Question: I am using following code to show Custom UITableViewCell. However the problem is it is showing only 'backImage' and not displaying any sort of other lables or images.
Here is the code and ss.
What is wrong???
'''
- (UITableViewCell *)tableView:(UITableView *)tableView cellForRowAtIndexPath:(NSIndexPath *)indexPath
{
UIImageView *maleIcon;
UIImageView *femaleIcon;
UIImageView *backImage;
UILabel *name;
UILabel *address;
UILabel *maleCount;
UILabel *femaleCount;
UITableViewCell *cell = [tableView dequeueReusableCellWithIdentifier:@"MyIdentifier"];
VenueClass *venue = [self.venueArray objectAtIndex:[indexPath row]];
if (cell == nil)
{
cell = [[UITableViewCell alloc] initWithStyle:UITableViewCellStyleDefault reuseIdentifier:@"MyIdentifier"];
backImage = [[UIImageView alloc] initWithFrame:CGRectMake(0, 0, 320, 100)];
maleIcon = [[UIImageView alloc] initWithFrame:CGRectMake(234,143,25,25)];
femaleIcon = [[UIImageView alloc] initWithFrame:CGRectMake(234,173,25,25)];
maleIcon.image = [UIImage imageNamed:@"rectangle.png"];
femaleIcon.image = [UIImage imageNamed:@"rectangle.png"];
name = [[UILabel alloc] initWithFrame:CGRectMake(10,148,140,22)];
address = [[UILabel alloc] initWithFrame:CGRectMake(10,178,140,22)];
maleCount = [[UILabel alloc] initWithFrame:CGRectMake(266,145,48,22)];
femaleCount = [[UILabel alloc] initWithFrame:CGRectMake(266,175,48,22)];
name.font = [UIFont boldSystemFontOfSize:16];
address.font = [UIFont systemFontOfSize:14];
maleCount.font = [UIFont boldSystemFontOfSize:14];
femaleCount.font = [UIFont boldSystemFontOfSize:14];
name.backgroundColor = [UIColor clearColor];
address.backgroundColor = [UIColor clearColor];
maleCount.backgroundColor = [UIColor clearColor];
femaleCount.backgroundColor = [UIColor clearColor];
name.textColor = [UIColor whiteColor];
address.textColor = [UIColor whiteColor];
maleCount.textColor = [UIColor whiteColor];
femaleCount.textColor = [UIColor whiteColor];
[cell.contentView addSubview:backImage];
[cell.contentView addSubview:name];
[cell.contentView addSubview:address];
[cell.contentView addSubview:maleCount];
[cell.contentView addSubview:femaleCount];
[cell.contentView addSubview:femaleIcon];
[cell.contentView addSubview:maleIcon];
}
CLLocation *location = [[CLLocation alloc] initWithLatitude:[venue.latitude doubleValue] longitude:[venue.longitude doubleValue]];
AppDelegate *appDelegate = (AppDelegate *) [[UIApplication sharedApplication] delegate];
int distance = [location distanceFromLocation:appDelegate.myLocationCtrl.locationManager.location];
distance = distance / 1000;
[femaleCount setText:venue.femaleCount];
[maleCount setText:venue.maleCount];
[name setText:venue.name];
[address setText:[NSString stringWithFormat:@"%@/%d Km", venue.address, distance]];
cell.accessoryType = UITableViewCellAccessoryNone;
cell.backgroundColor = [UIColor clearColor];
NSString *path = [[NSString stringWithFormat:@"%@%@" ,IMAGE_URL, venue.imagePath ] stringByAddingPercentEscapesUsingEncoding:NSUTF8StringEncoding];
[backImage setImageWithURL:[NSURL URLWithString:path] placeholderImage:[UIImage imageNamed:@""]
completed:^(UIImage *image, NSError *error, SDImageCacheType cacheType)
{
}];
return cell;
}
'''

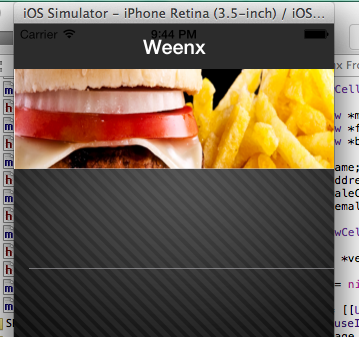
Answer: Yes your back image is way too wide and tall you set it to 320x100 try 60x100
Sorry edit: your other items are off the screen/cell because they are Y coordinate >100. Tr reducing the second argument to your initWithFrame:CGRectMake(X, Y must be less than cell height, width, height)